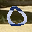
Label: 0